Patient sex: M
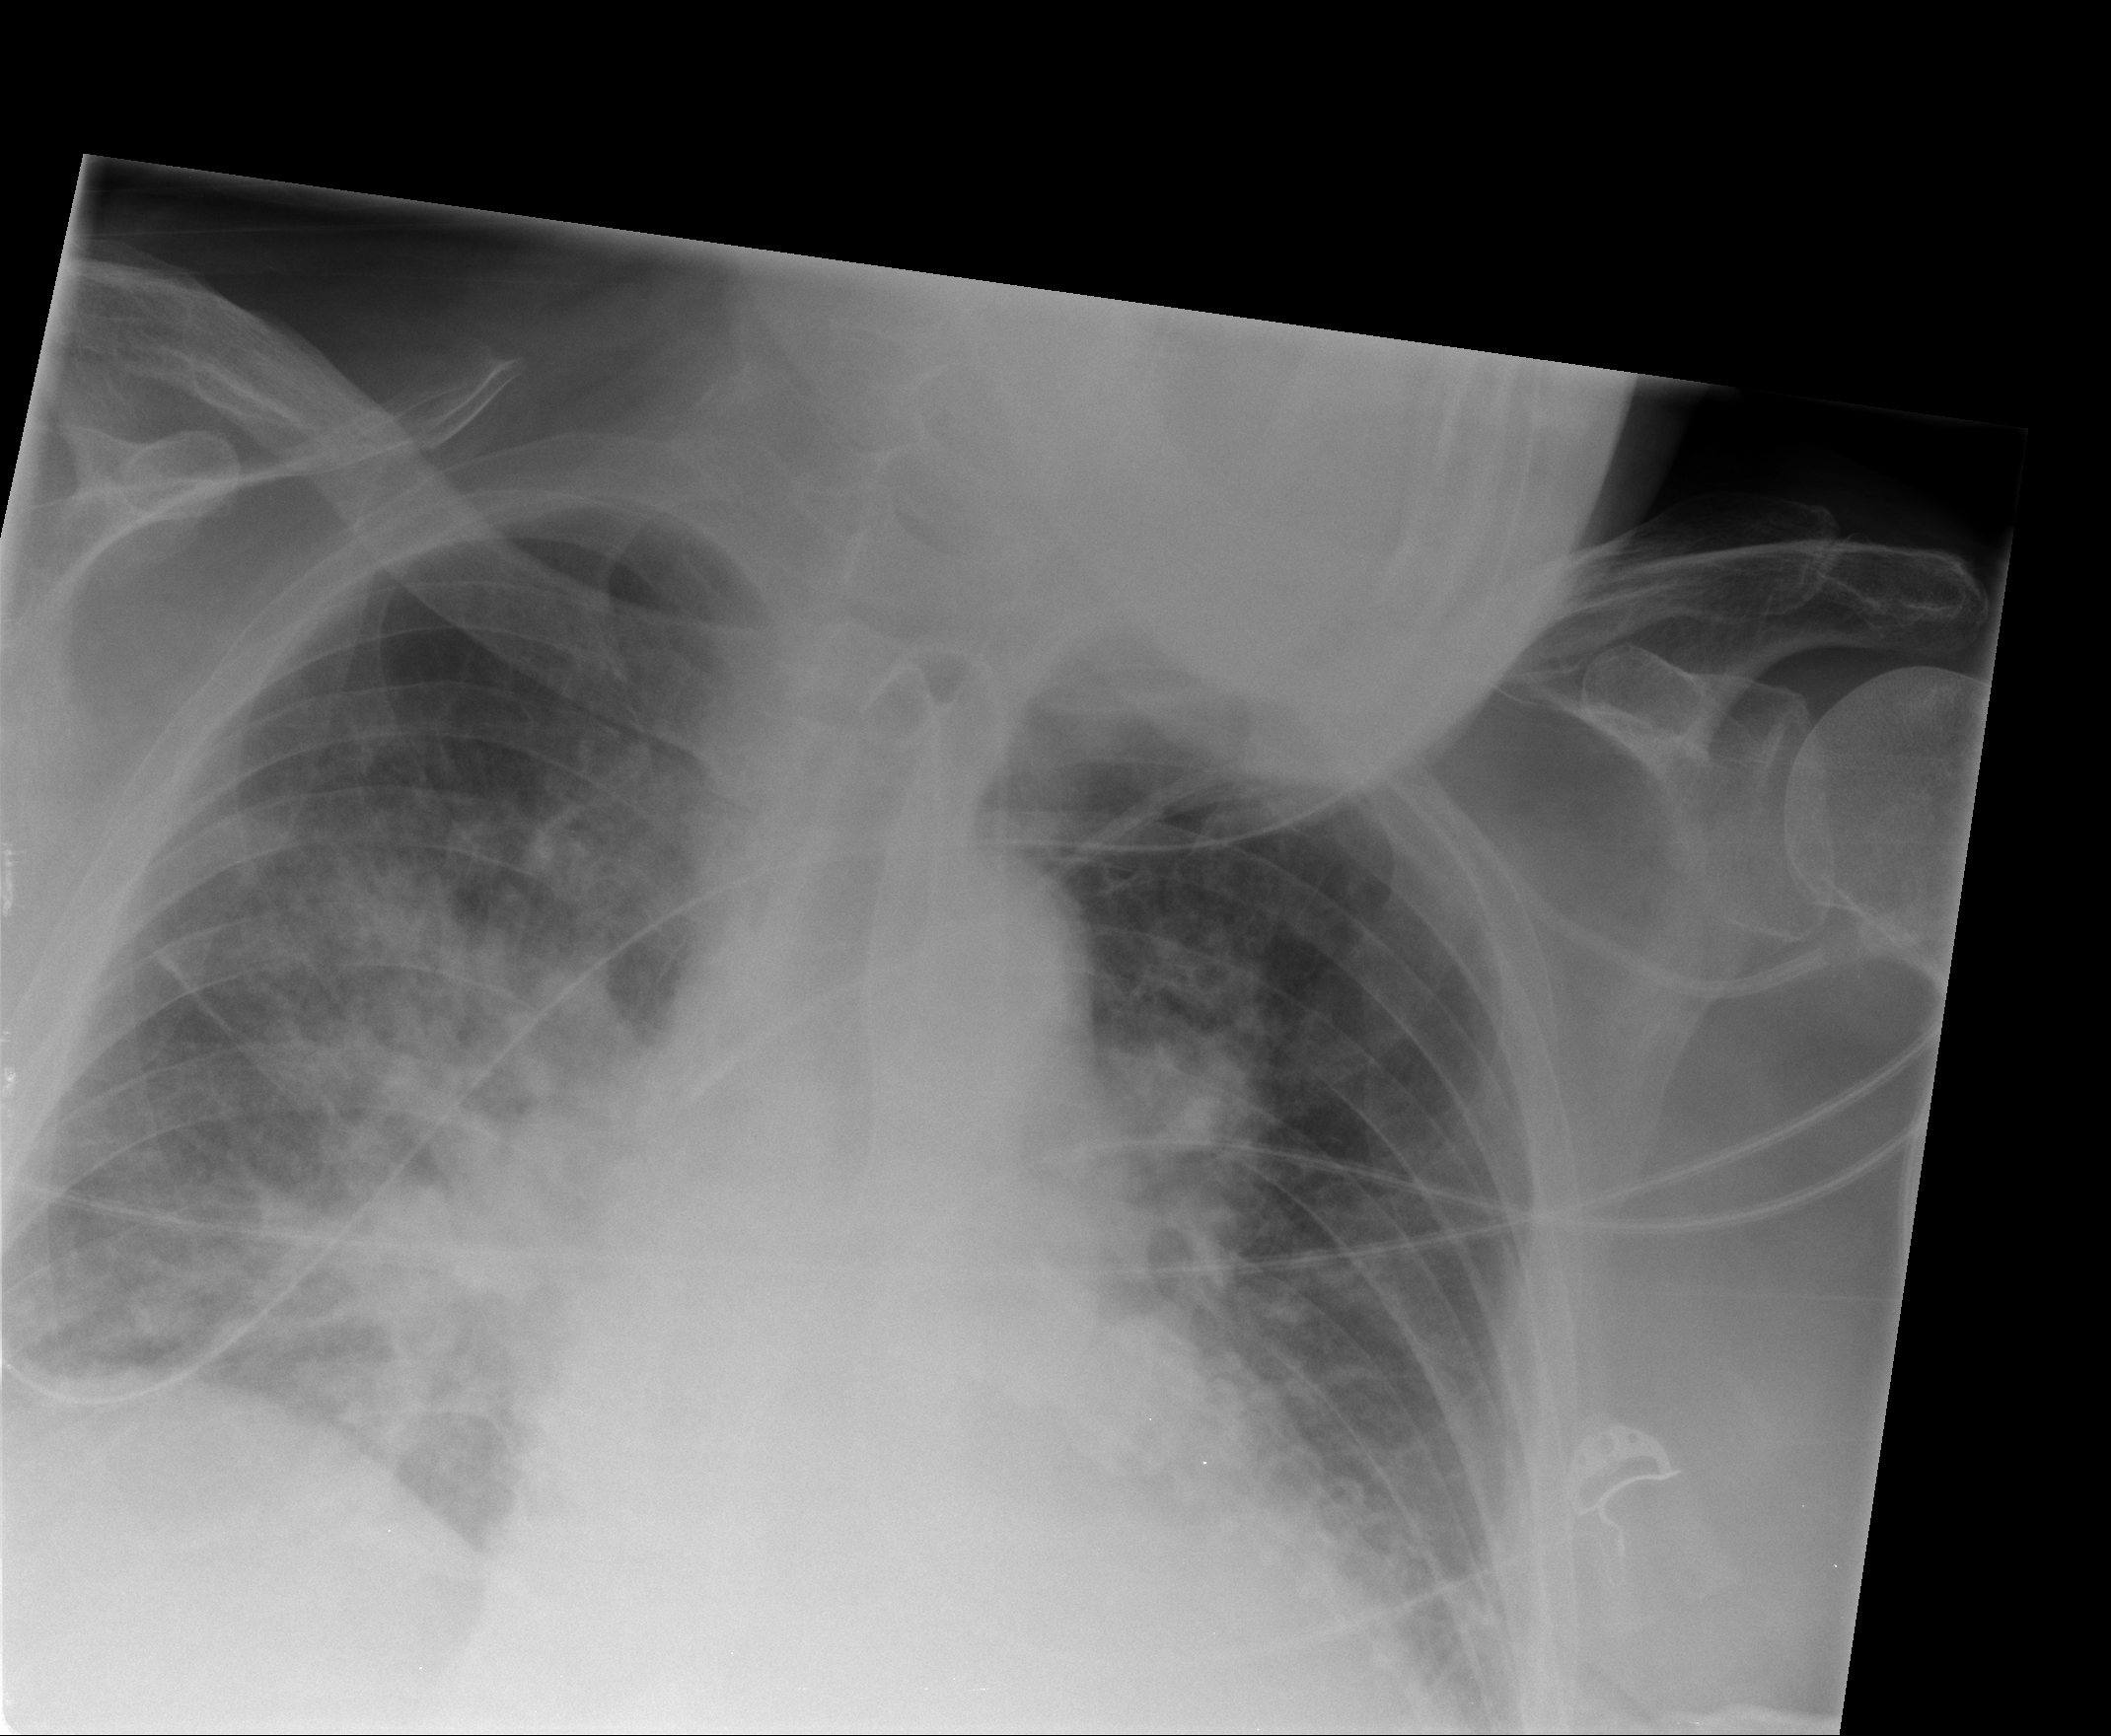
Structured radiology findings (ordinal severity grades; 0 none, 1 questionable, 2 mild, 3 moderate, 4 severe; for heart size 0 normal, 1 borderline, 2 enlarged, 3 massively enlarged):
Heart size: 2
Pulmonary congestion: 3
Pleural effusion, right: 2
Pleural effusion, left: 2
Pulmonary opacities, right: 3
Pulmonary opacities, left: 2
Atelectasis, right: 2
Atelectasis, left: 2